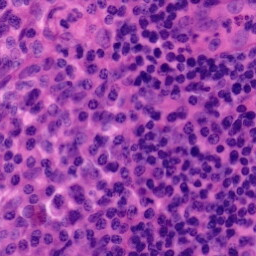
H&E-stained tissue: Tonsil